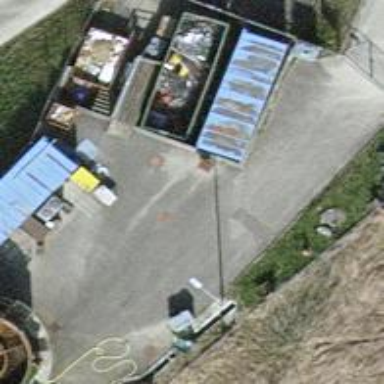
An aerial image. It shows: Recycling center for various types of waste.